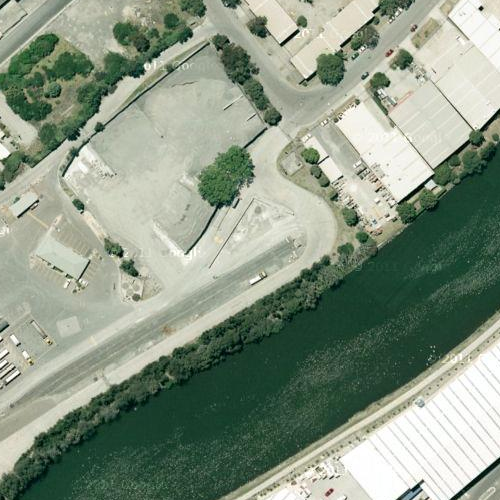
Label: sydney